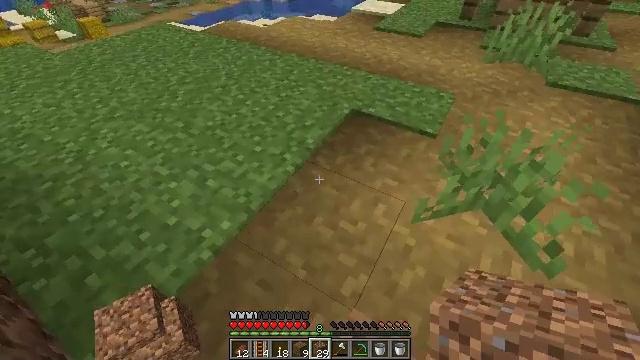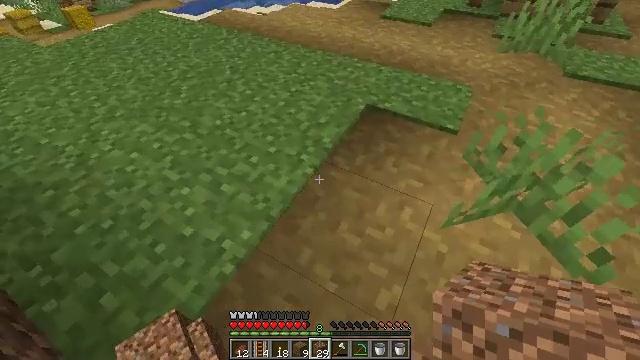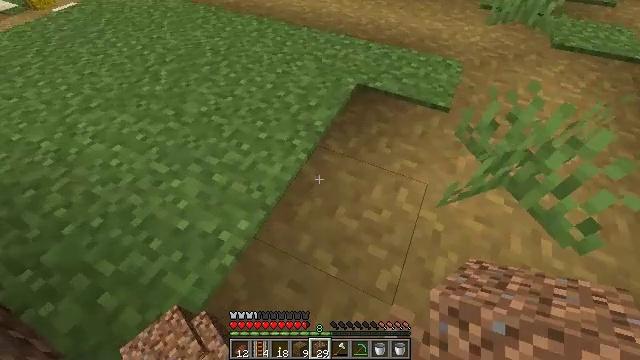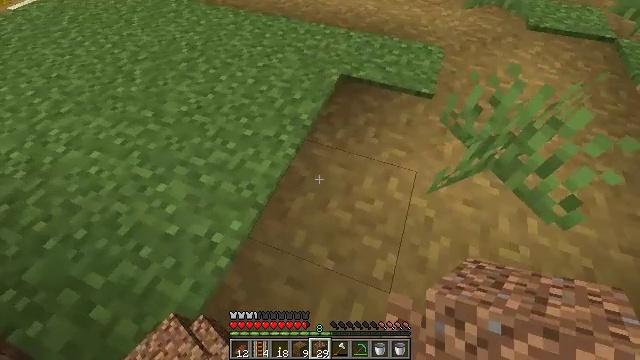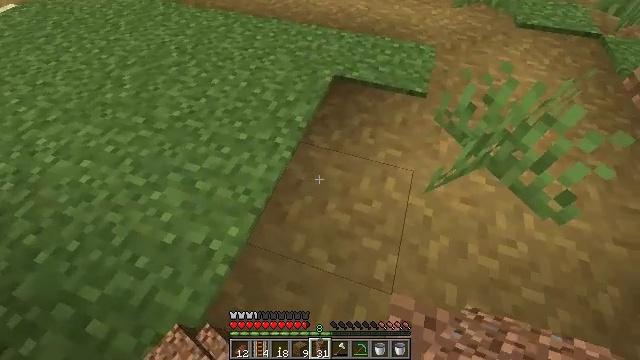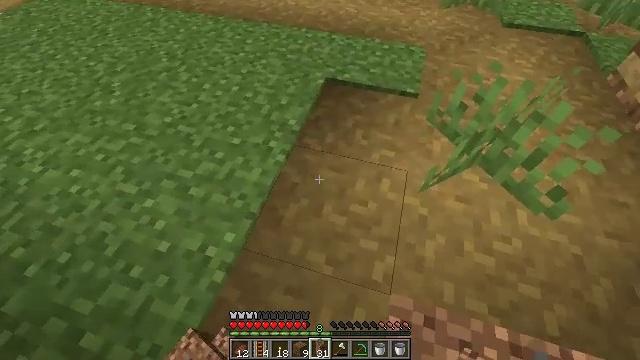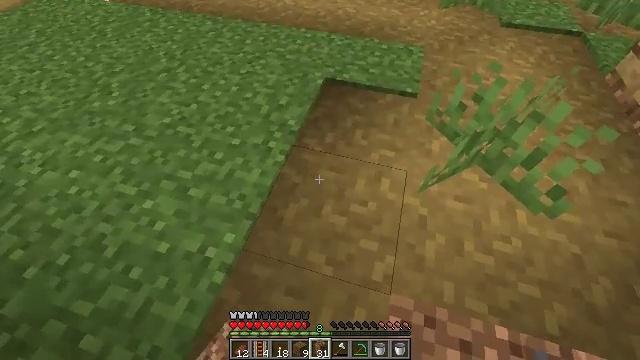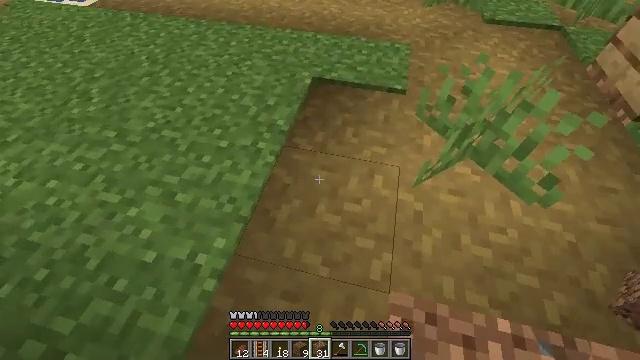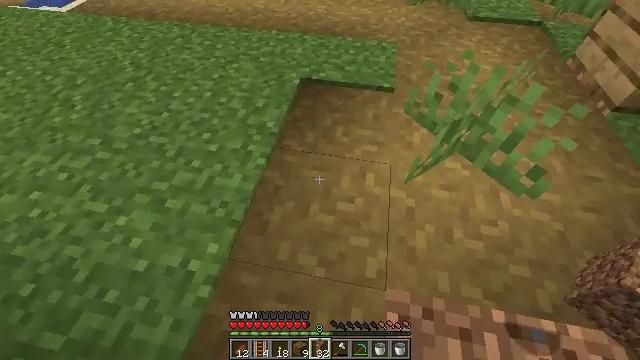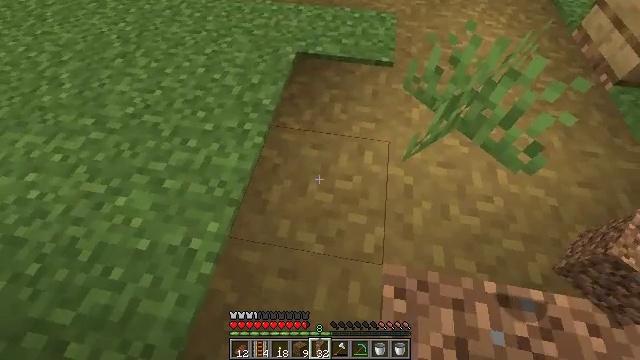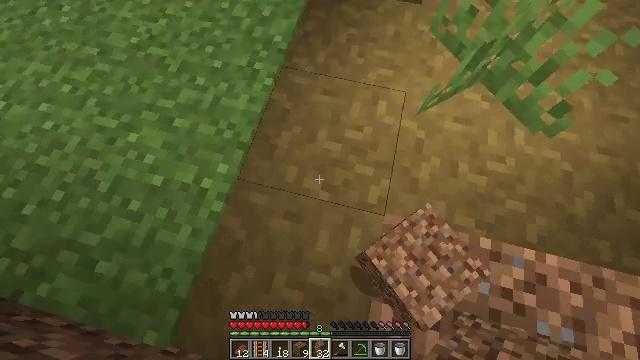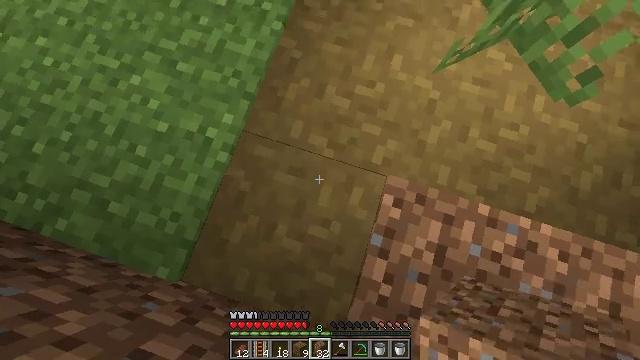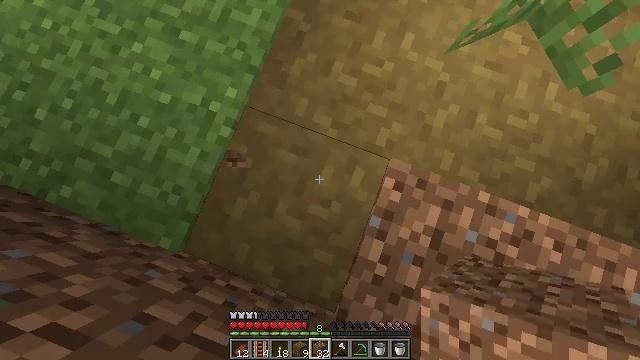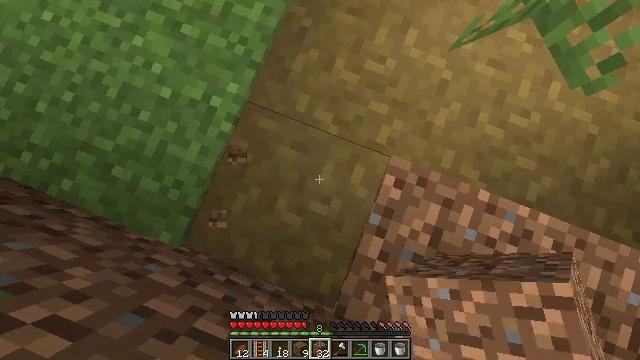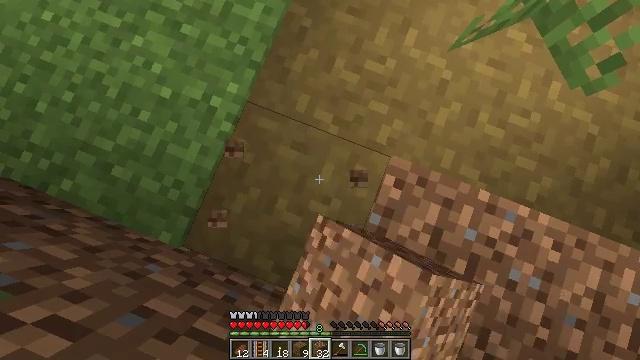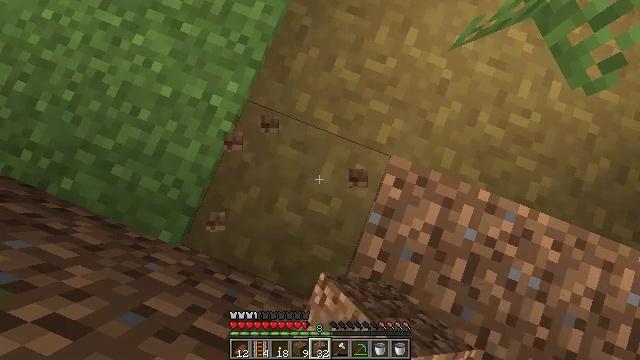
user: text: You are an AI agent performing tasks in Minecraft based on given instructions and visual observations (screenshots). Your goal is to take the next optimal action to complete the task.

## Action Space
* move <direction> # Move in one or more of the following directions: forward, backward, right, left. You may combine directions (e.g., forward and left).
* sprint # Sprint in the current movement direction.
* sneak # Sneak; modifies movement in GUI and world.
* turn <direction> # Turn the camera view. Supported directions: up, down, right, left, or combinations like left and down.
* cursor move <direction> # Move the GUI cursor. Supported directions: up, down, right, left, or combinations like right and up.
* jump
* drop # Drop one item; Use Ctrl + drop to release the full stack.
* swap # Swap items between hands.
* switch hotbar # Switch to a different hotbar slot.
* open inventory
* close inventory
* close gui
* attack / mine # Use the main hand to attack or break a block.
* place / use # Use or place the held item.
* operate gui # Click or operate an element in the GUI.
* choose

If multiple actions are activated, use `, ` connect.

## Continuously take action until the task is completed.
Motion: motion action
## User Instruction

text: Attack the grass path to restore it to dirt.
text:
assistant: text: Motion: turn right and down
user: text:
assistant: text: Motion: turn right and down
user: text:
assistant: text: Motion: turn right and down
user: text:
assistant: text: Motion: turn right
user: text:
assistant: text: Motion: turn right
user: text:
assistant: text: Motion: no_op
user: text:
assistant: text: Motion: turn right
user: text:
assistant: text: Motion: turn right
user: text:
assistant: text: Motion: turn down
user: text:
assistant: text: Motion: turn left and down
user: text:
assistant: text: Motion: turn left and down
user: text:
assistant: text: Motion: turn left and down, attack / mine
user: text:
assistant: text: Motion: attack / mine
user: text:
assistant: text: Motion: attack / mine
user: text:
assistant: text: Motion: attack / mine
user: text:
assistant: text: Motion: attack / mine
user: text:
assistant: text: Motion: attack / mine
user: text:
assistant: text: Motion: attack / mine
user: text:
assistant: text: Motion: attack / mine
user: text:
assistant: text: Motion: attack / mine
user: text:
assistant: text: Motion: attack / mine
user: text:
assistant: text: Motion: attack / mine
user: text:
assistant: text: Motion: attack / mine
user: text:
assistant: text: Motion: attack / mine
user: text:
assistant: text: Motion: attack / mine
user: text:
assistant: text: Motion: attack / mine
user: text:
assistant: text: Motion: attack / mine
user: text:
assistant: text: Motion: attack / mine
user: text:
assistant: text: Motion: attack / mine
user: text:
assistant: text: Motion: attack / mine